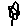
Label: flower